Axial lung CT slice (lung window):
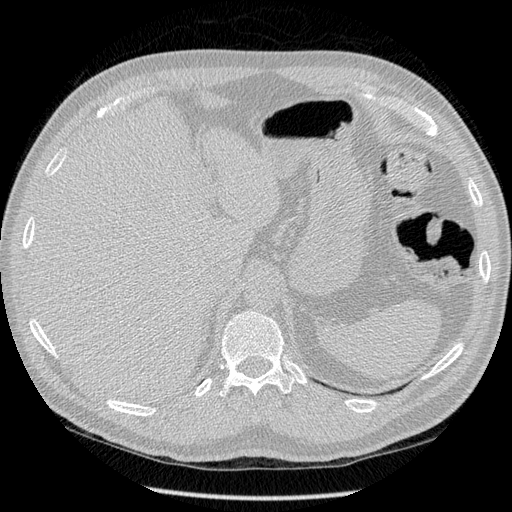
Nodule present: no